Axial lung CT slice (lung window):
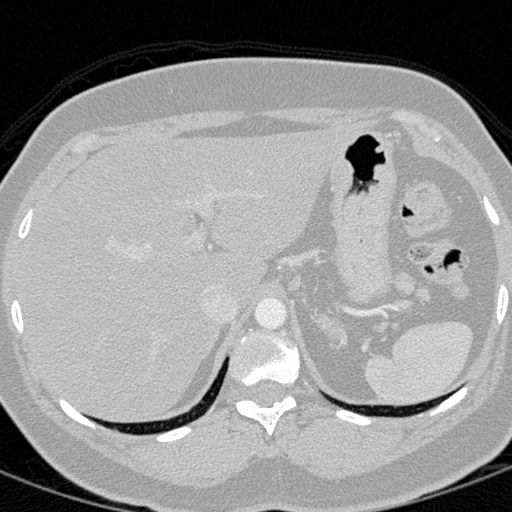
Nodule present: no